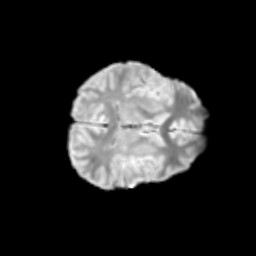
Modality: T2w
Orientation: axial
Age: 13
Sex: female
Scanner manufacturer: siemens
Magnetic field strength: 3 T
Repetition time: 3.8 s
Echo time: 0.07 s